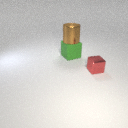
large green rubber cube below large brown metal cylinder